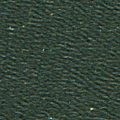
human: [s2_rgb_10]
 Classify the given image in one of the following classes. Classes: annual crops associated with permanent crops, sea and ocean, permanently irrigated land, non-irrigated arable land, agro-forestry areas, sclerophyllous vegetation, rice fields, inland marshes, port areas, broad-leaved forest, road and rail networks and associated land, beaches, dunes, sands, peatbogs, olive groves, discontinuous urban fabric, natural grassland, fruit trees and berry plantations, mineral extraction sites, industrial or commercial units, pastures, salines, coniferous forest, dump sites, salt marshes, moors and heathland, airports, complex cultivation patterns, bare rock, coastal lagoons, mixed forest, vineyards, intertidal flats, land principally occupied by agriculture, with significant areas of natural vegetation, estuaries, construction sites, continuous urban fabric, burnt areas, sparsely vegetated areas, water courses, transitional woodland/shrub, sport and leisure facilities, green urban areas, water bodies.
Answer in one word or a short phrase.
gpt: sea and ocean